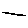
Label: line